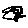
Label: tree